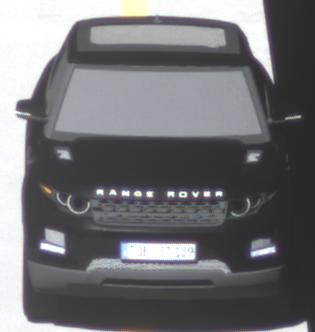
Make: Land Rover
Model: Range Rover Evoque 2.0 Si4
Detailed model: Range Rover Evoque (I)
Model produced from: 2011/08
Model produced until: 2013/11
Doors: 5
Color: black
Road condition: dry road
Daytime: morning or afternoon
Contrast: high contrast